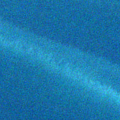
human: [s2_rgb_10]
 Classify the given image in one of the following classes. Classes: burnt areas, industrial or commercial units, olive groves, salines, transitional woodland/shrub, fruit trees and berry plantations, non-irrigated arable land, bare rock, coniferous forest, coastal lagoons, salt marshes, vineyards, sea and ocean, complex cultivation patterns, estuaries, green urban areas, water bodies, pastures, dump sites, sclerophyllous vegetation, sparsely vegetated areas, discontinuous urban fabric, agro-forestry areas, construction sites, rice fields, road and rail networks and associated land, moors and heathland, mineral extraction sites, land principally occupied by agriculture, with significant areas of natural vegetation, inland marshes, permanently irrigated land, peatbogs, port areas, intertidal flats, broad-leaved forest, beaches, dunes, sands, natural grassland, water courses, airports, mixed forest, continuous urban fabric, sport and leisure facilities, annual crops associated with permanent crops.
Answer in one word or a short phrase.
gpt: sea and ocean